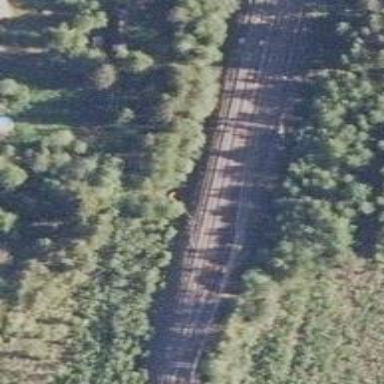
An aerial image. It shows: Railway track with electrified contact lines. This is siding track.